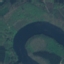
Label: River